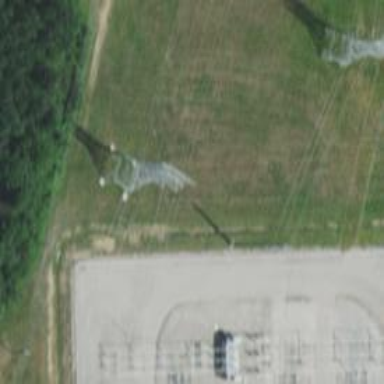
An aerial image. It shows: Power tower.